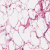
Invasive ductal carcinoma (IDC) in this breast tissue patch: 0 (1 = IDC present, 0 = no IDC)